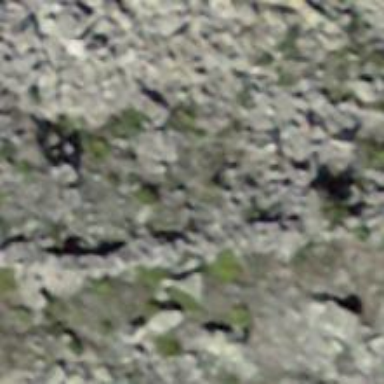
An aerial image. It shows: Possibly dry stone wall barrier.